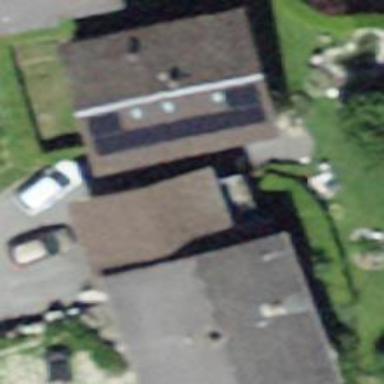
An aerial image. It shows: Simple and straightforward house.